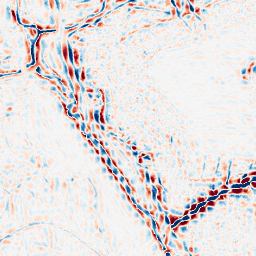
Category: wavelet
Decomposition family: wavelet_biorthogonal
Decomposition parameters: wavelet: bior4.4
level: 3
Upsampling method: sinc_hamming
Upsampling parameters: scale: 2
kernel_size: 4
Upsampling scale: 2